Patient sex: M
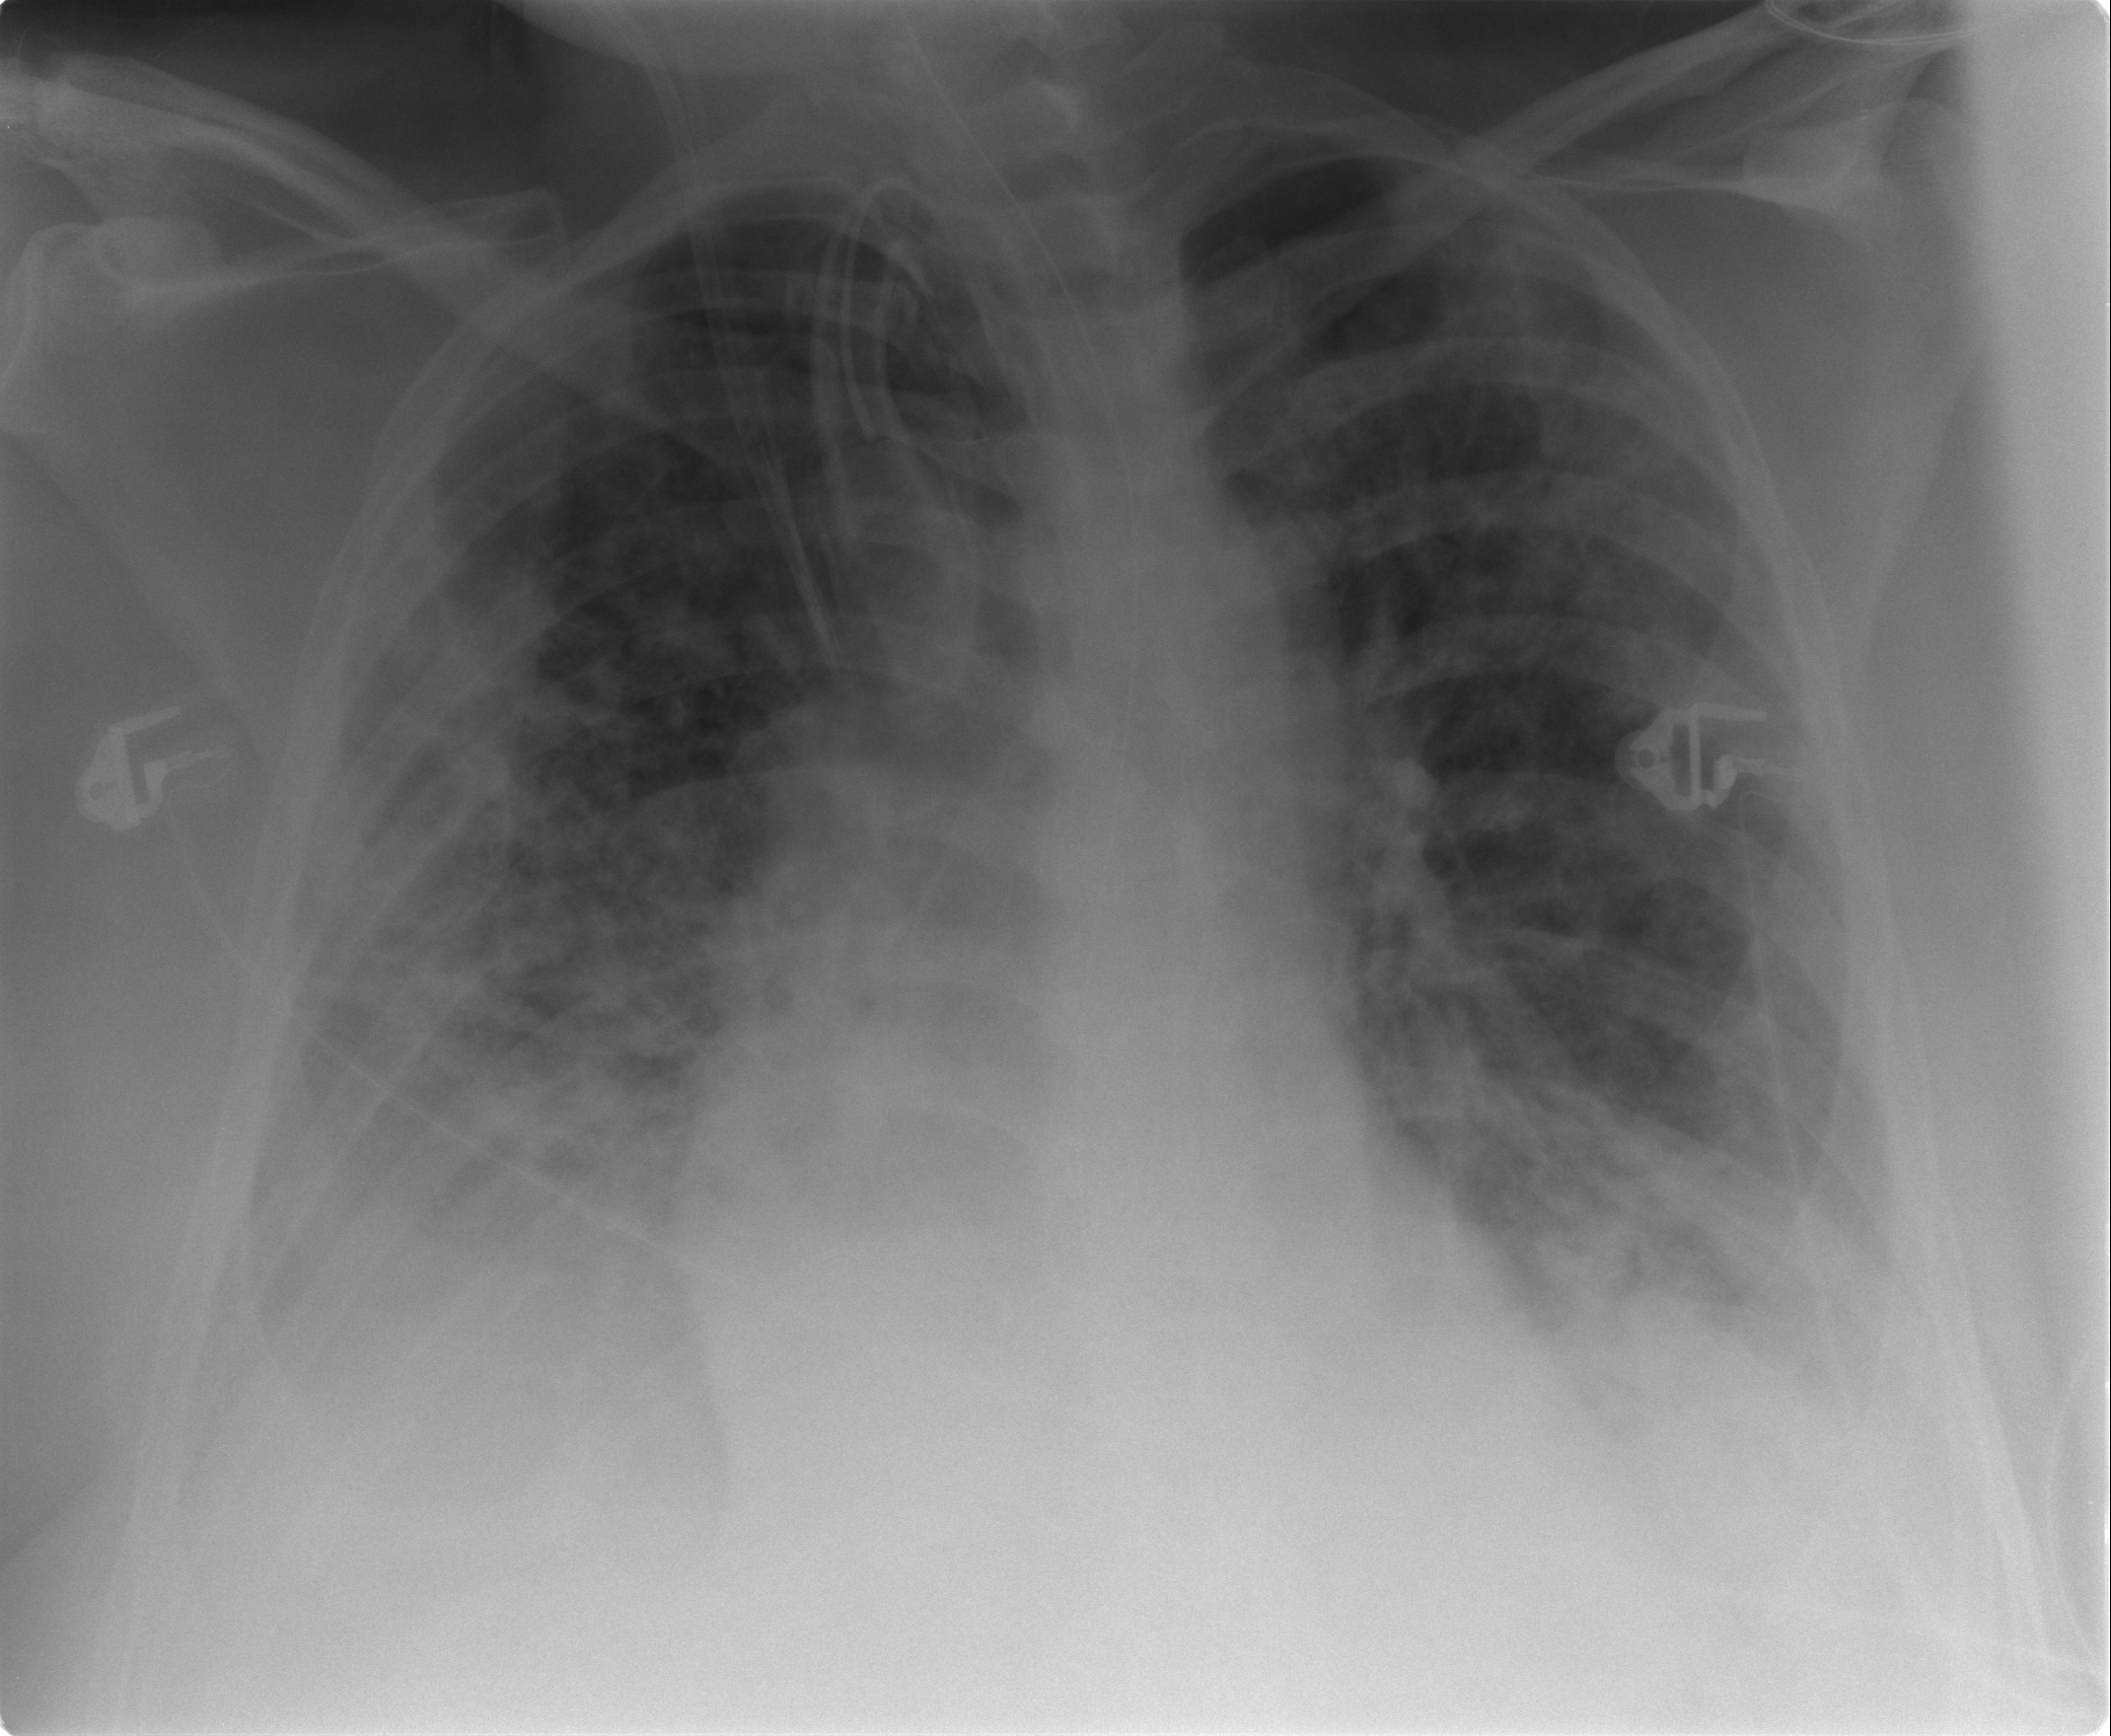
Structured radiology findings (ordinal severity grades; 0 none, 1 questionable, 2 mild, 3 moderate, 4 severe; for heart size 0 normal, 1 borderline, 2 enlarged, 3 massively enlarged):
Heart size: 0
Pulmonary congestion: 1
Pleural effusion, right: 2
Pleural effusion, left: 2
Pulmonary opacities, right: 3
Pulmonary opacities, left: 3
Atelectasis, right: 3
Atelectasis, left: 2